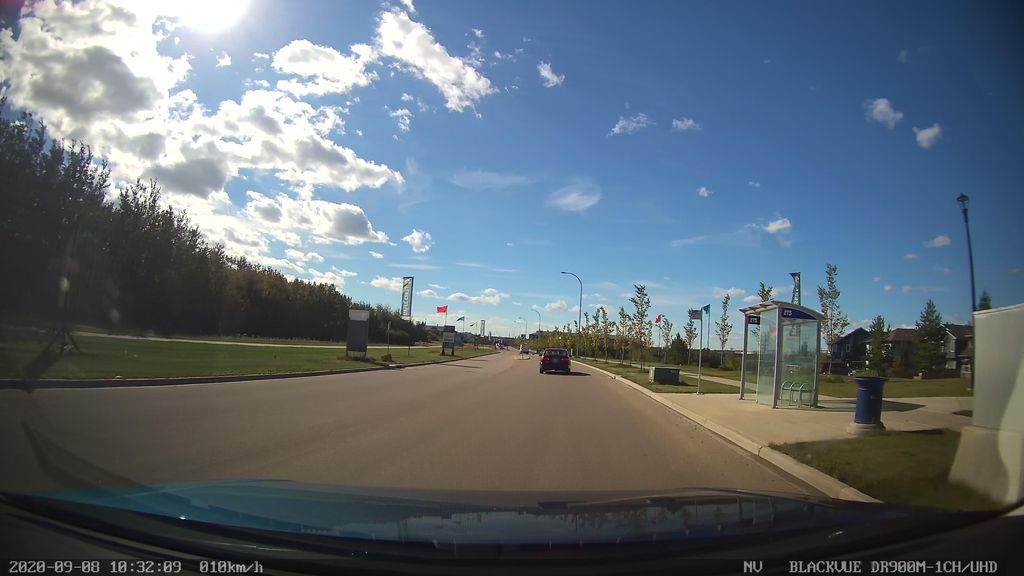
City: edmonton